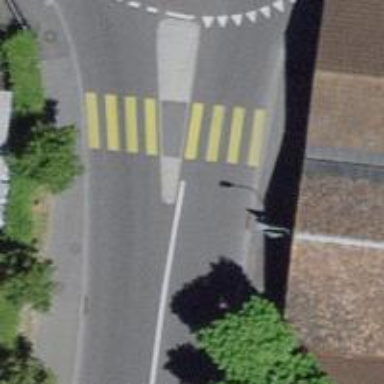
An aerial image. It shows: Marked crossing with pedestrian island.